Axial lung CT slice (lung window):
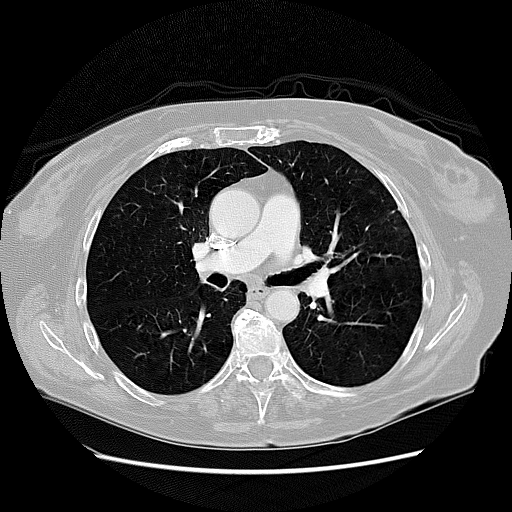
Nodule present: no